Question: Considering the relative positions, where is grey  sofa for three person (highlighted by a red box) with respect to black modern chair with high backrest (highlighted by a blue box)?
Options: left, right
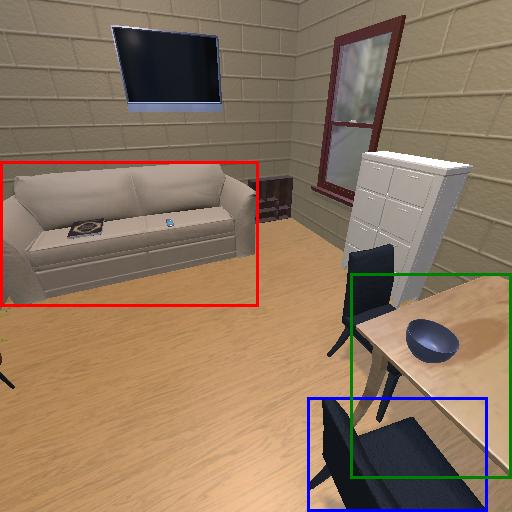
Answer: left